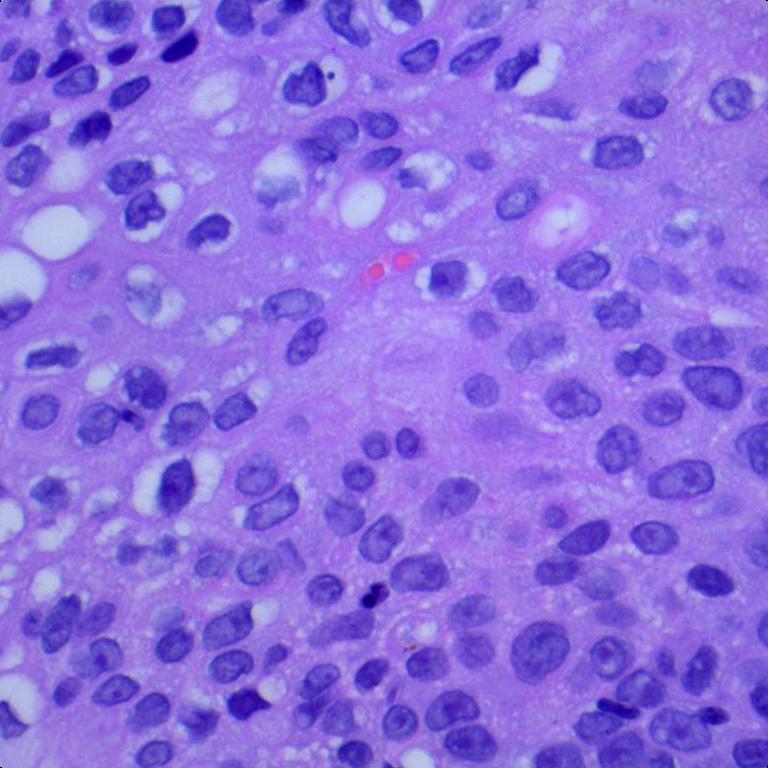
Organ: lung
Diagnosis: squamous carcinomas